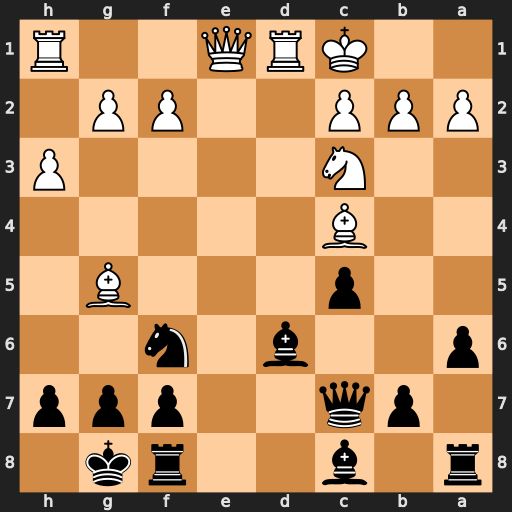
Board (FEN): r1b2rk1/1pq2ppp/p2b1n2/2p3B1/2B5/2N4P/PPP2PP1/2KRQ2R
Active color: b
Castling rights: -
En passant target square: -
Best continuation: Bf4+ Bxf4 Qxf4+ Qd2 Qxc4